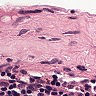
Metastatic tissue present: no